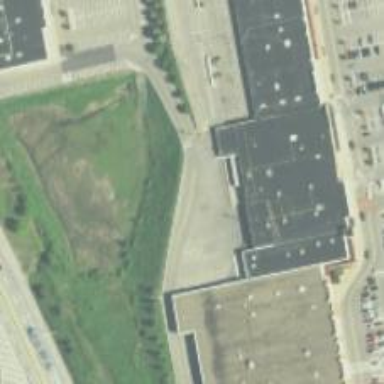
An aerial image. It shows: Retail building.